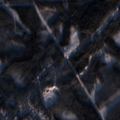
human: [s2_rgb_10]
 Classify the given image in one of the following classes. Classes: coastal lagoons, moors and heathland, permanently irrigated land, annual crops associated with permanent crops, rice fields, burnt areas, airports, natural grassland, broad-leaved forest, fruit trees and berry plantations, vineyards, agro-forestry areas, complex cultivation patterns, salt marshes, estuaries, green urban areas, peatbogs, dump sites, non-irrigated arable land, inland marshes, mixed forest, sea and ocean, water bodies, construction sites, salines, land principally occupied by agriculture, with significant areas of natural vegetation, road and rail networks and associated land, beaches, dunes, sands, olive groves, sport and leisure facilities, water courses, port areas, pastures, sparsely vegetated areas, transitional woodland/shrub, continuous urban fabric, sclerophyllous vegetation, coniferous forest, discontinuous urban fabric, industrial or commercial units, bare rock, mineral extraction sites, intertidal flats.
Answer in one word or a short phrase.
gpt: discontinuous urban fabric, coniferous forest, transitional woodland/shrub